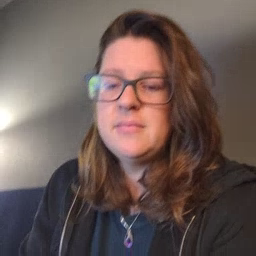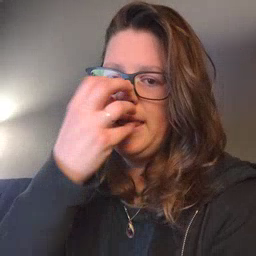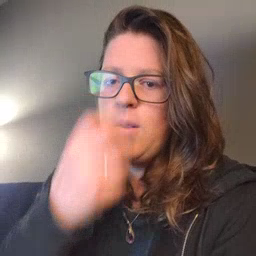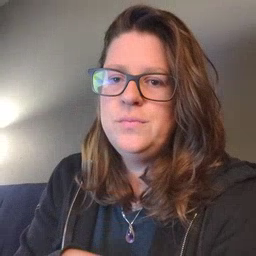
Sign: clown